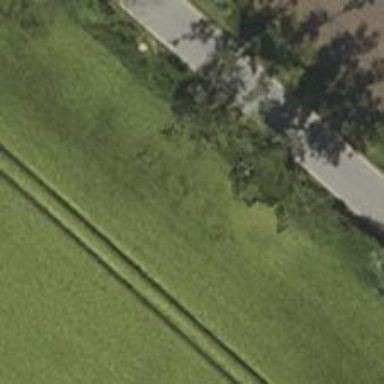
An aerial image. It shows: Single tag "natural: tree."